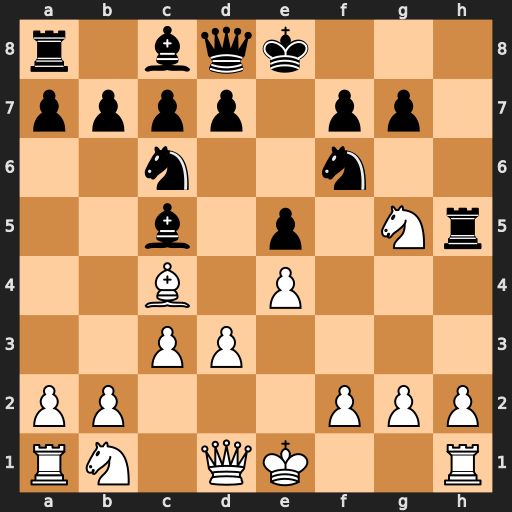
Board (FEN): r1bqk3/pppp1pp1/2n2n2/2b1p1Nr/2B1P3/2PP4/PP3PPP/RN1QK2R
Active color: w
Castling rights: KQq
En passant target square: -
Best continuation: Bxf7+ Ke7 Bxh5